Question: I've created a React.js application running 'npx create-react-app my-app' and I don't want the complete project to be available in the devtools when in production mode.
How can I disable or hide node modules and webconfig in the sources tab(devtools)?
I checked in other deployed react application which does not show static folder or the entire project; how can I achieve same?
Below, a screenshot from the console of my browser's "Sources" tab, showing some directories I would like to hide to the public;

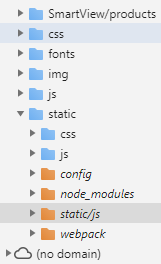
Answer: You see your full code in devtools because of source mapped files. It is a great way to debug your code in development or even for some people in production mode.
Without sourced maps, when an error occurs you can't easily find where this error is coming from in your bundled files. If you don't want to see your code like this in production you can simply delete the files after the built. Remove the .map files in your static/css and static/js folders. So, with this you can hide your unbundled source code. But, bundled .js and .css files will be always there. There is no way to hide them since this is frontend.
As told in the comments if your concern is really a security issue, then you can't do this on frontend. Your code always will be seen, at least its minified and uglified but there will be. So, do your security stuff in backend.